Aerial crown-view tile of a tropical tree (Barro Colorado Island, Panama), acquired 20240918:
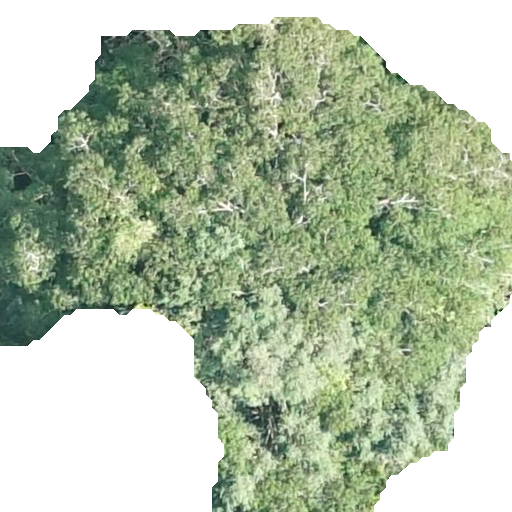
Species: Hura crepitans
GBIF accepted scientific name: Hura crepitans
Crown area: 298.132 m²